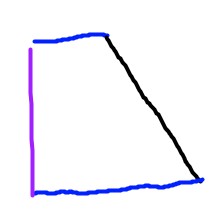
Shape: trapezoid